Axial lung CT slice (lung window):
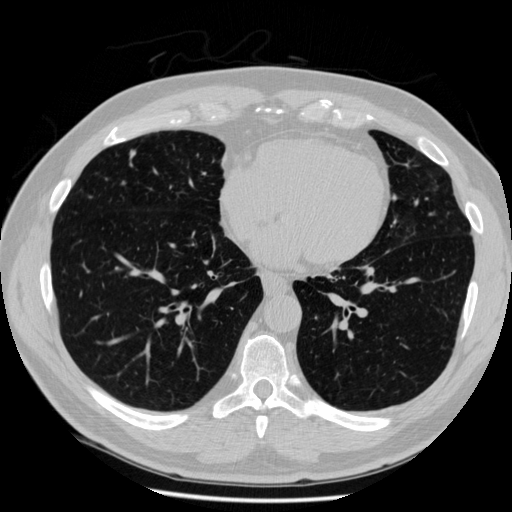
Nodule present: no